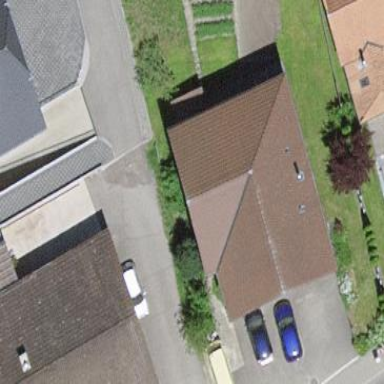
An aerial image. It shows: Residential building.